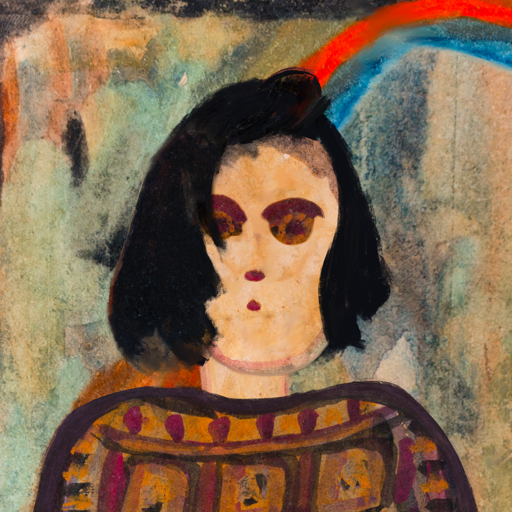
Background: Childish, Head And Neck Front: Childish, Face Front: Doll, Bust: Doll, Hair Front: Mosgoul, Head Accessory: Blank, Second Necklace: Blank, Necklace: Blank, Baby: Blank